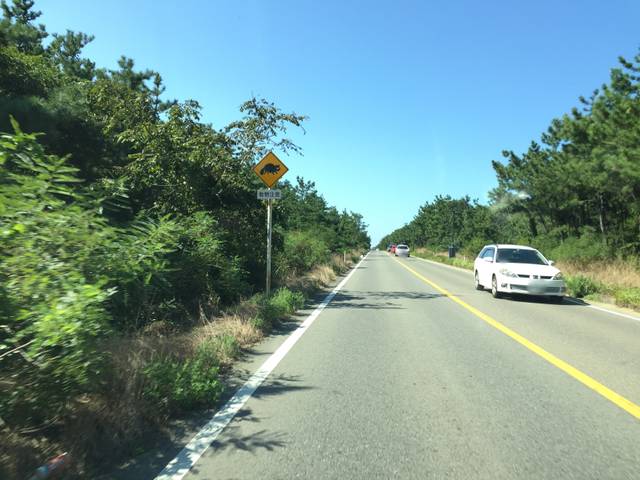
Region: Japan
Coordinates: 37.905, 138.996